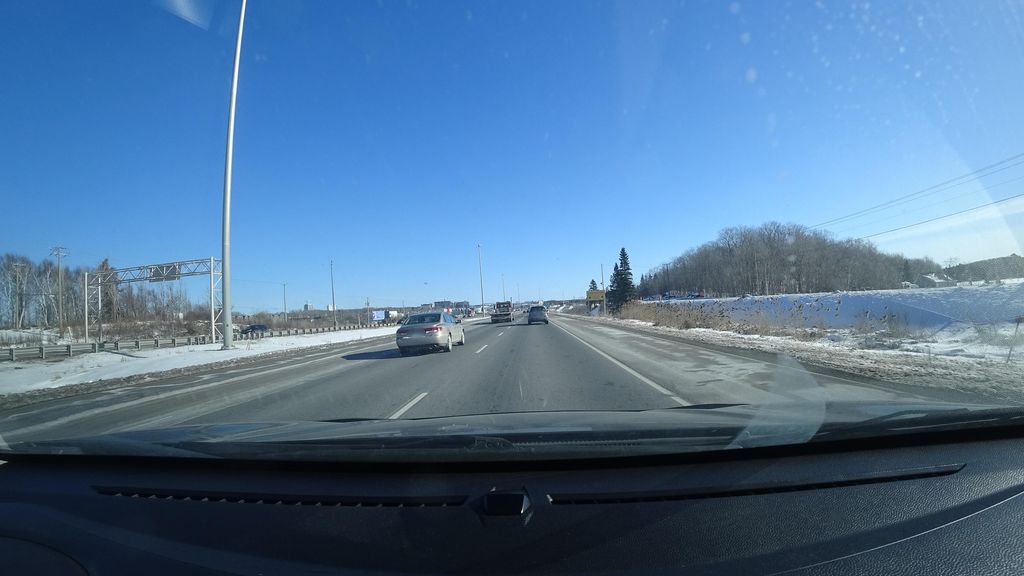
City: quebec_city